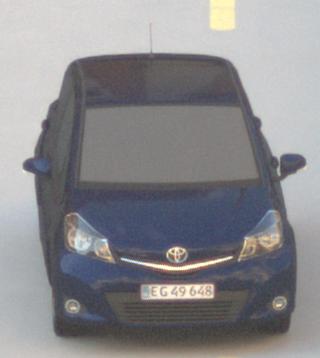
Make: Toyota
Model: Yaris 1.0
Detailed model: Yaris (XP9)
Model produced from: 2009/01
Model produced until: 2010/10
Doors: 3
Color: blue
Road condition: dry road
Daytime: morning or afternoon
Contrast: low contrast